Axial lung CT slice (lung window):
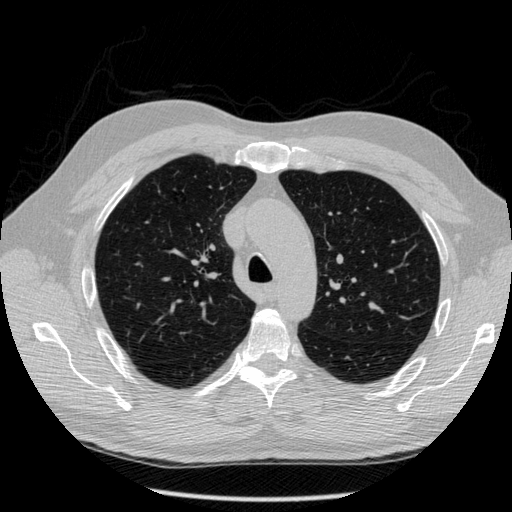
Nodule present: no